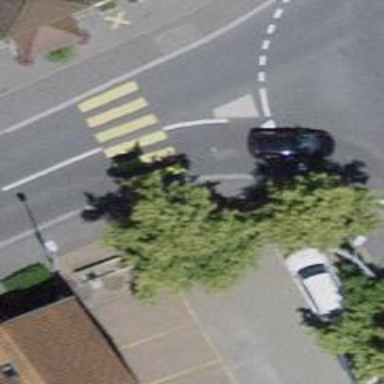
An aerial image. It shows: Uncontrolled zebra crossing on the road.